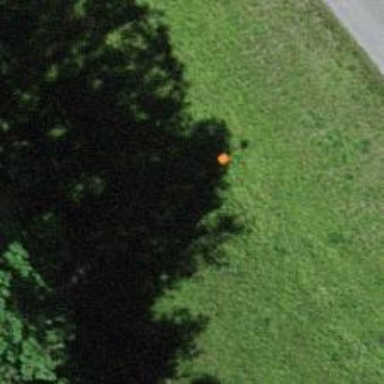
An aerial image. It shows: Aerial marker.